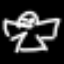
Label: angel